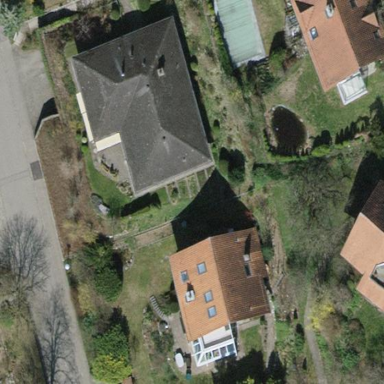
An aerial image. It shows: Building with tiled roof.